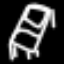
Label: bed